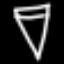
Label: diamond